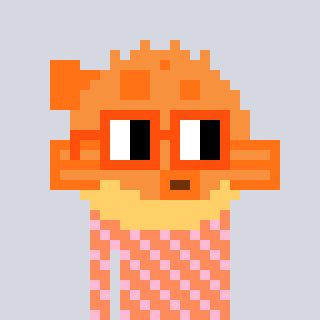
a pixel art character with square orange glasses, a pufferfish-shaped head and a peachy-colored body on a cool background